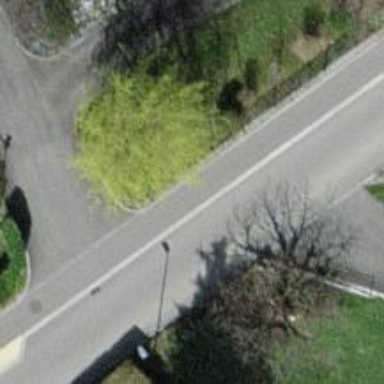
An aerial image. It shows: Service road with surface made of paving stones.